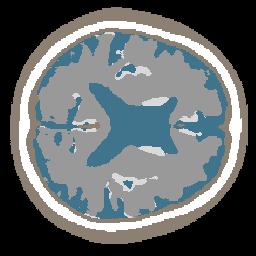
Label: no_lesion